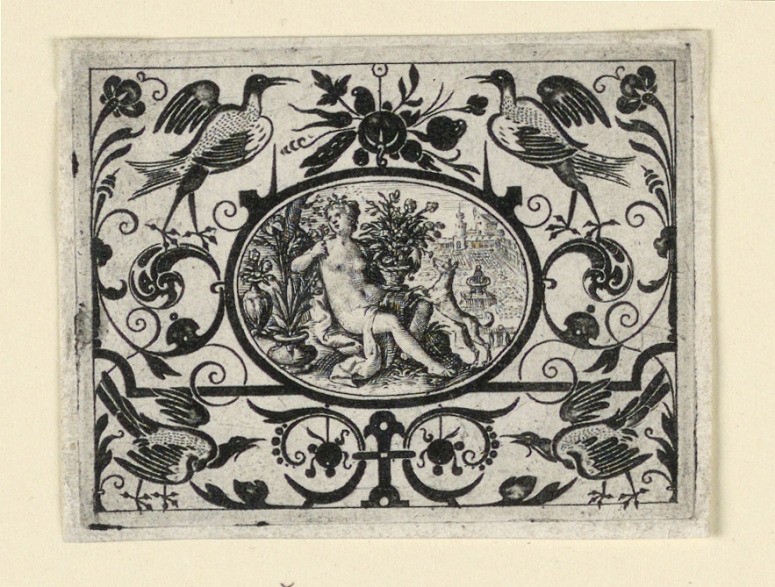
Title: Sense of Smell, Plate from Quinque sensum typi in usum aurifabroru exarati (Images of the Five Senses Engraved for the Benefit of the Goldsmith)
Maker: Crispijn de Passe the Elder, Dutch, ca. 1565 - 1637
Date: ca. 1580
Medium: Blackwork engraving on laid paper
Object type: Print
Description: Horizontal oval within horizontal rectangle. In a grotesque field, the medallion depicts a seated woman smelling roses in a landscape.